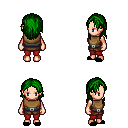
a pixel art fantasy rpg character, female body template, human, light skin, leather chest armor, red pants, green long hairstyle, black slippers, four views (front, back, left, right), 2x2 character sprite sheet, small pixel art, hard edges, no anti-aliasing